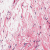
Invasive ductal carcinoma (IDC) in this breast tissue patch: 0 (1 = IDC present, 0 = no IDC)